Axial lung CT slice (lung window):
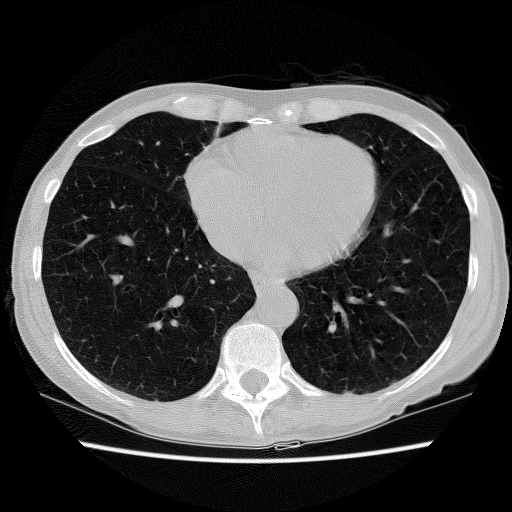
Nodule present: no